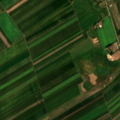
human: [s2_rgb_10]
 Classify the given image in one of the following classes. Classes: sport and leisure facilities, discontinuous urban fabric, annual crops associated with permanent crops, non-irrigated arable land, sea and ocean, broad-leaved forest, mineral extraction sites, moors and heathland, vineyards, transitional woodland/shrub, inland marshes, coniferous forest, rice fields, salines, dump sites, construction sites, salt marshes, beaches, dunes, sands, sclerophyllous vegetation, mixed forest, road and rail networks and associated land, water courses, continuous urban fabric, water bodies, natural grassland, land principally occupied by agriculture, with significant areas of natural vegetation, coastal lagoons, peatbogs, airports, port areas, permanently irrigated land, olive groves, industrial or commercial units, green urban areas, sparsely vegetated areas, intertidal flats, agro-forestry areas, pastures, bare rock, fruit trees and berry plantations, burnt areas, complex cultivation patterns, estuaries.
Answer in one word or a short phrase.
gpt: non-irrigated arable land, transitional woodland/shrub